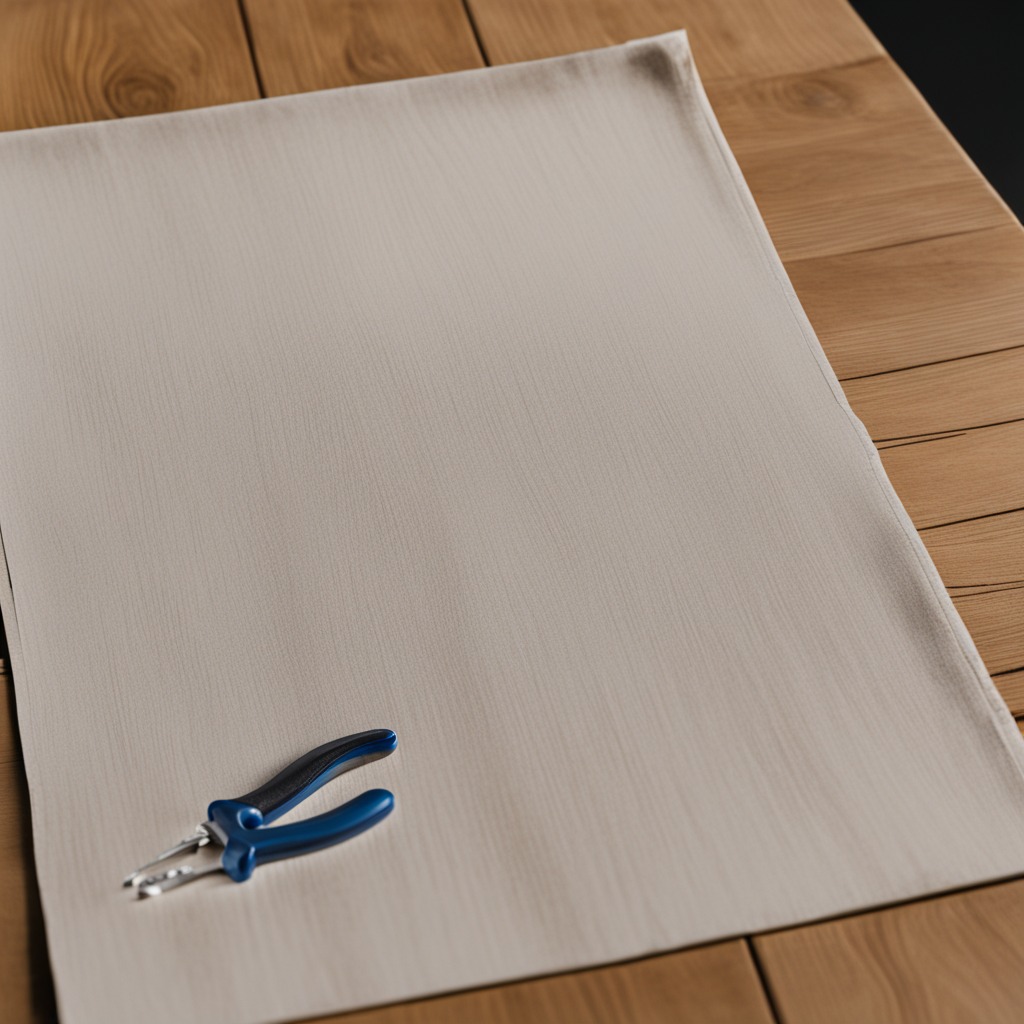
A plier lying on the wooden table in an outdoor workshop during daytime bright natural light soft shadows worn but beneath the cloth